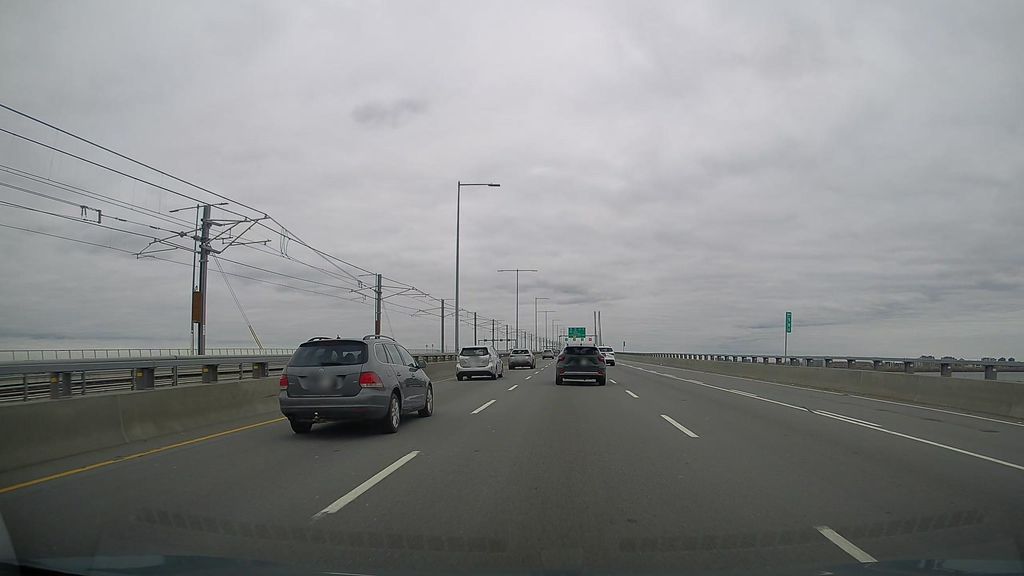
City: montreal